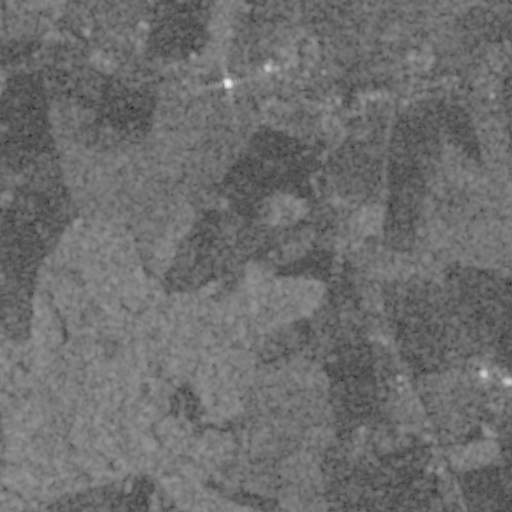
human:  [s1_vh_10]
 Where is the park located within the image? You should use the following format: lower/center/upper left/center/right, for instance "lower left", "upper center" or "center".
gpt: The park is located in the center of the image.
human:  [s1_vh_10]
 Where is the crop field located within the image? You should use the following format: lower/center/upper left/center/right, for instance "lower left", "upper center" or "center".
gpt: There is no crop field in the image.

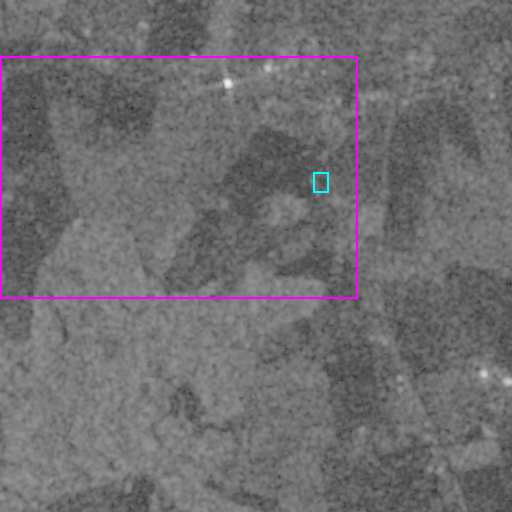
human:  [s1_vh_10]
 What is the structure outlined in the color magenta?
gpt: The structure outlined in magenta is a crop field.
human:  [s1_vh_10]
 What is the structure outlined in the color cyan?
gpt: The structure outlined in cyan is a park.
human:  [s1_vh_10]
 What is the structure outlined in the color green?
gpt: There is no green outline.